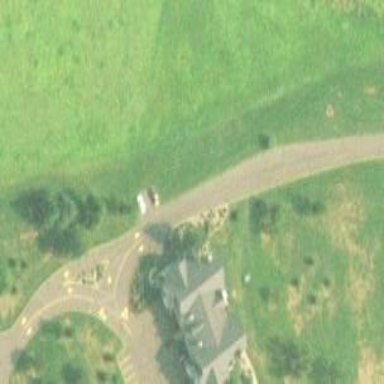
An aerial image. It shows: Asphalt driveway used as service road.